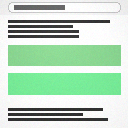
Screen state: on